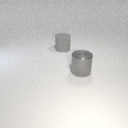
large gray metal cylinder to the right of large gray rubber cylinder